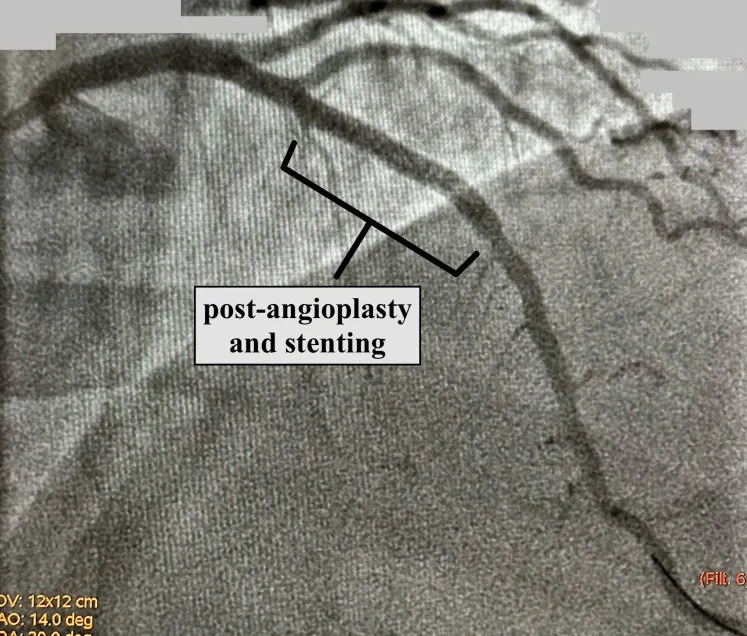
Angiography showing successful treatment of coronary artery disease involving the LAD.
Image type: radiology (ultrasound)